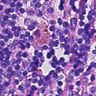
Metastatic tissue present: no